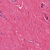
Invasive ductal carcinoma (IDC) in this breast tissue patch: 0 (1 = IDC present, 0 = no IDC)